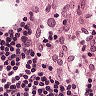
Metastatic tissue present: no